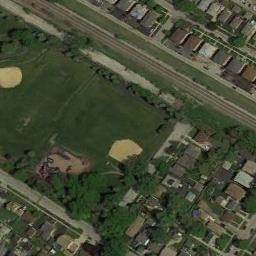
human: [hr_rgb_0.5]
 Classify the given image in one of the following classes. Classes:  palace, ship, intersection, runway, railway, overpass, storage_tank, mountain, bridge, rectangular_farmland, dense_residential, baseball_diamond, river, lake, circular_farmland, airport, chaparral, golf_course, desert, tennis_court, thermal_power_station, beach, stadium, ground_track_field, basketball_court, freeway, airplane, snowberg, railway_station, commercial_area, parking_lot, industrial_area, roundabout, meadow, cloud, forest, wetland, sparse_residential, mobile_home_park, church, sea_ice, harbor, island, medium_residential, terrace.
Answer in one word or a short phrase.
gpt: baseball_diamond